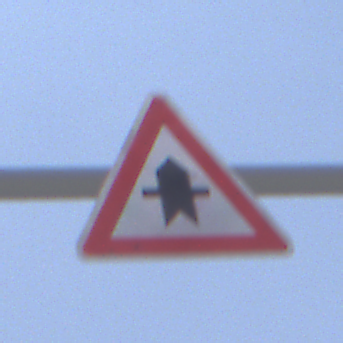
Verkehrszeichen: Vorfahrt
Umgebung: Outdoor, Nature
Tageszeit: Midday
Wetter: PartlyCloudy
Licht: Natural
Jahreszeit: NotSpecified
Kontrast: HighContrast